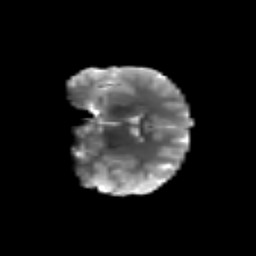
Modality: T2w
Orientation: coronal
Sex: female
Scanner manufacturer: siemens
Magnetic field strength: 3 T
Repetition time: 5 s
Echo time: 0.071 s